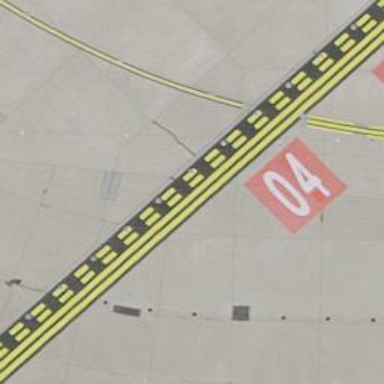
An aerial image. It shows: Runway holding position.